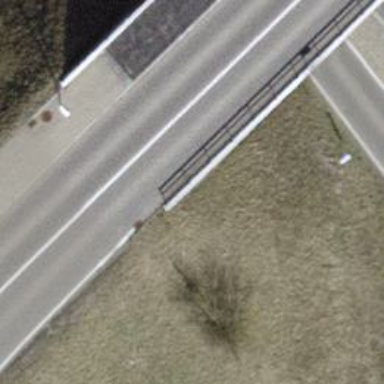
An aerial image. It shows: Unclassified road with asphalt surface is on bridge.